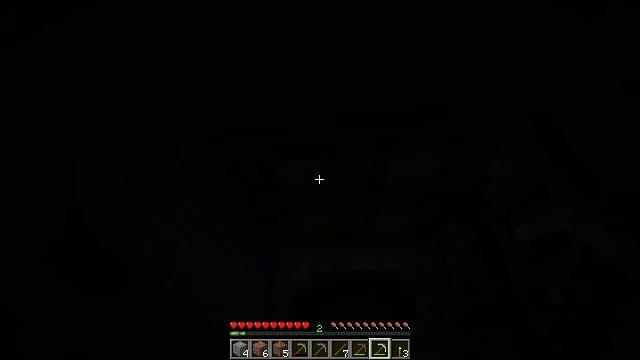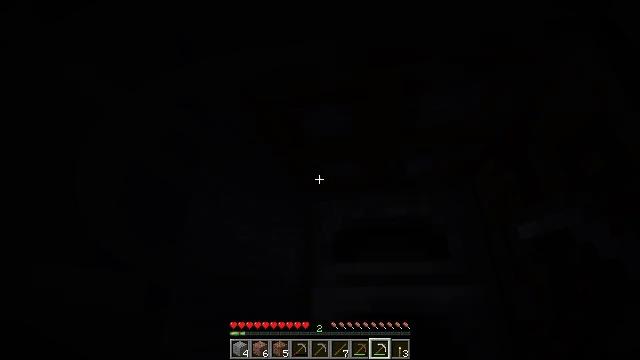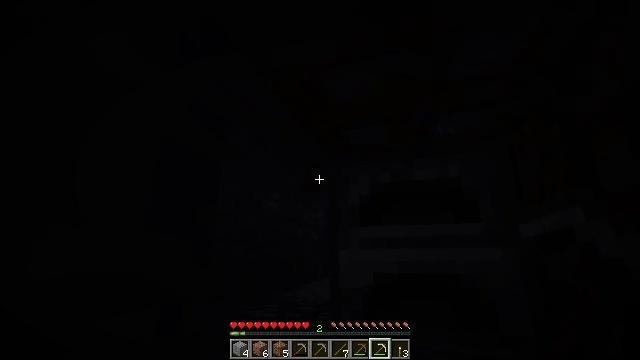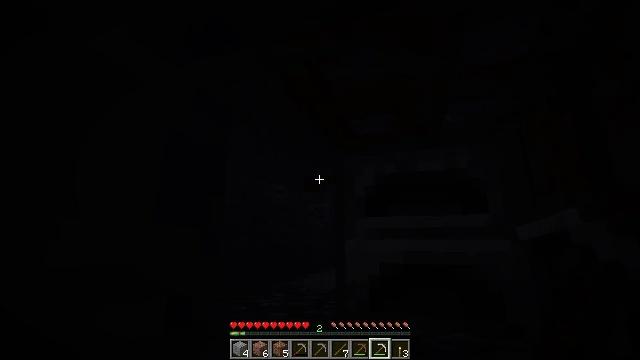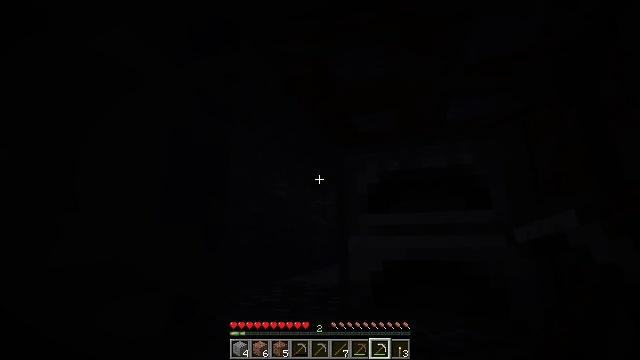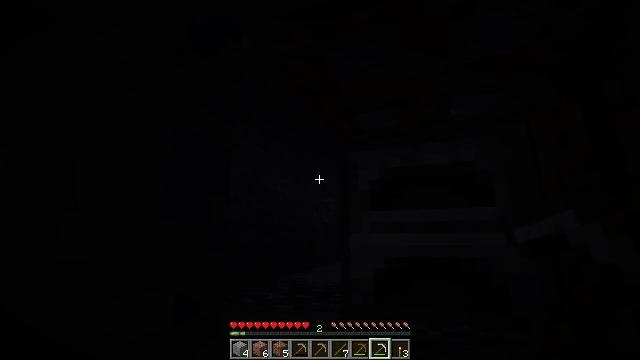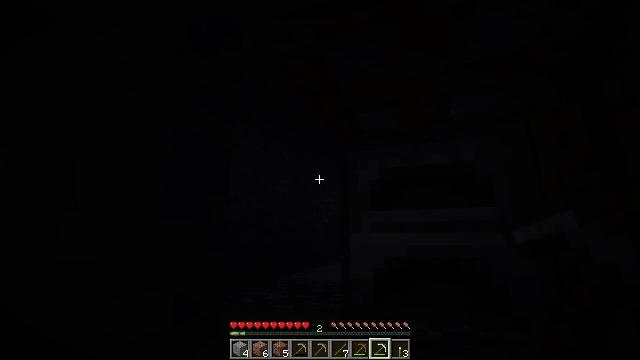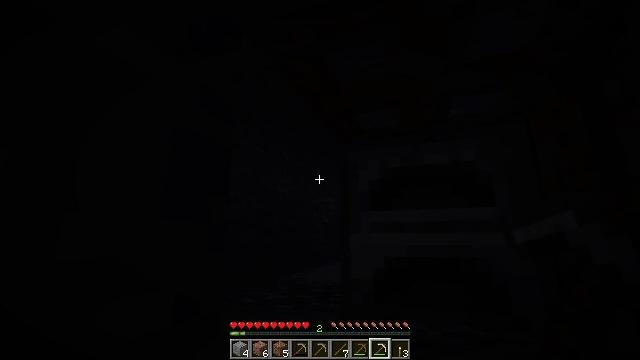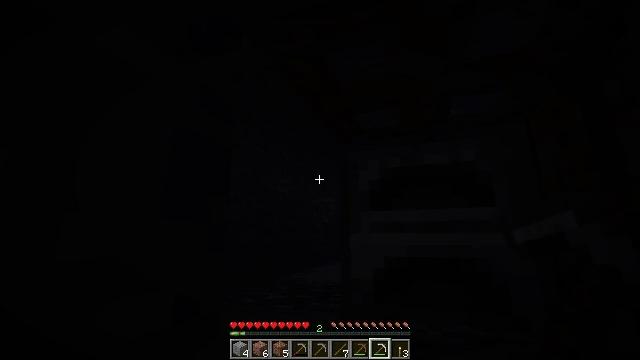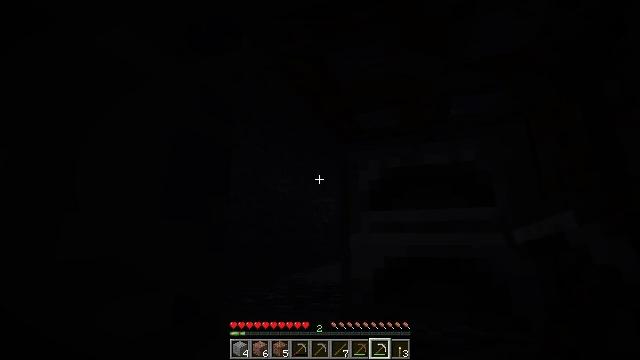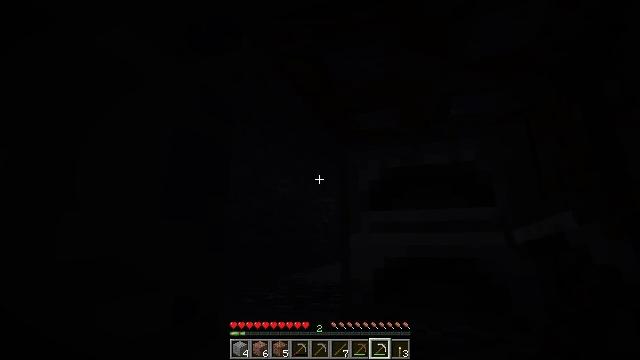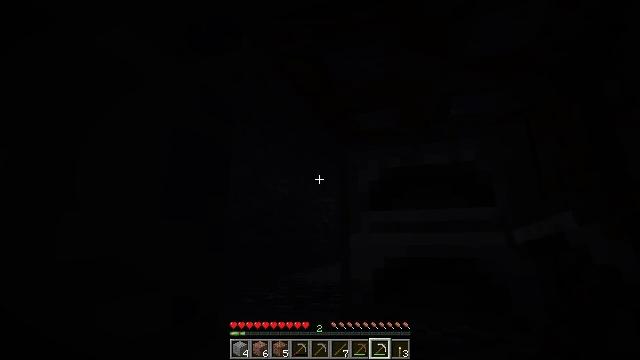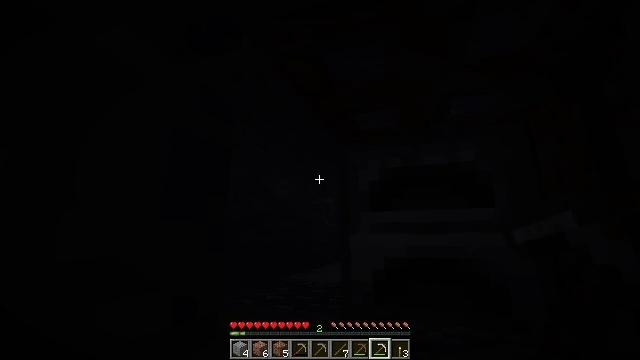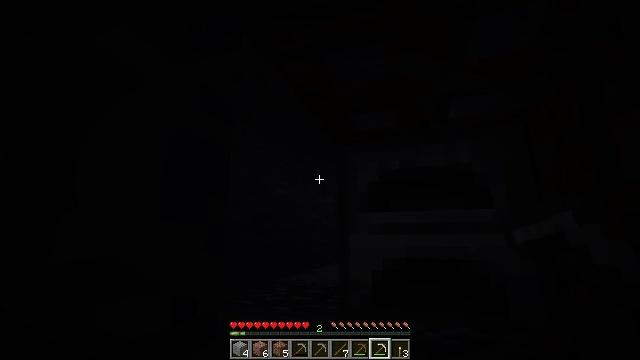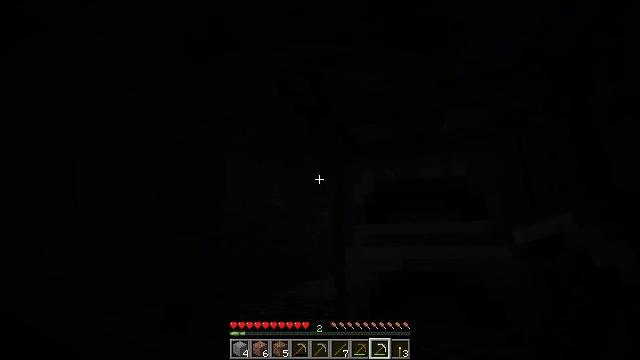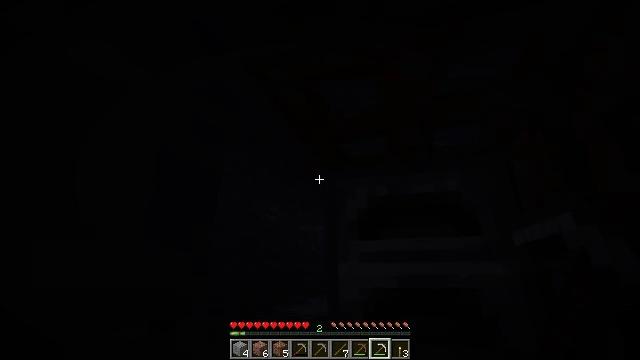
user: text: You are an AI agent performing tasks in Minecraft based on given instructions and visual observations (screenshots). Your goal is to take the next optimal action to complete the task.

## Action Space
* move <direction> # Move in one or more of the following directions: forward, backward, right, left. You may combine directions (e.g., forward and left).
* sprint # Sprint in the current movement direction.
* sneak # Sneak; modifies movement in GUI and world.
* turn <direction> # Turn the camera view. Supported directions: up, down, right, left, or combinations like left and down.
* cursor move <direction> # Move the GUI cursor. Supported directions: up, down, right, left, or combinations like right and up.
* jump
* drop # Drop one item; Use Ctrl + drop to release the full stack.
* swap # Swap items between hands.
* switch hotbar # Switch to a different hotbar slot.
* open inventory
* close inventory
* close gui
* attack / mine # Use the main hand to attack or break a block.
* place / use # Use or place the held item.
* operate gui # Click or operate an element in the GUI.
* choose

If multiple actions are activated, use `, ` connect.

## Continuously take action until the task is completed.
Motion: motion action
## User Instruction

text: Attack the oak trapdoor to recycle it.
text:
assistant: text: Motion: turn left and down
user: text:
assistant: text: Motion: turn left and down
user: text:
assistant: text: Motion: turn left and down
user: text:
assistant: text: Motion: no_op
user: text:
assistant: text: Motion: no_op
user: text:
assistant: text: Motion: no_op
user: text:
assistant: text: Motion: no_op
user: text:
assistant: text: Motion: no_op
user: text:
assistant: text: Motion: no_op
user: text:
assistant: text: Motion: no_op
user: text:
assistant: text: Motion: no_op
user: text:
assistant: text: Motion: no_op
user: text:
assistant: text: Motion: no_op
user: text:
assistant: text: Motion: turn up
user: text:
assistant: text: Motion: turn right and up
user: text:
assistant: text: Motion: turn right and up
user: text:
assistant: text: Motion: turn right and up
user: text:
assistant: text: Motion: turn right and up
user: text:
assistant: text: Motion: turn right and up
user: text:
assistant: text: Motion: no_op
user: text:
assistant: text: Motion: no_op
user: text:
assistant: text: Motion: attack / mine
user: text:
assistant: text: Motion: attack / mine
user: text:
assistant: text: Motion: attack / mine
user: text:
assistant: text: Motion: attack / mine
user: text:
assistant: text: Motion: move forward, attack / mine
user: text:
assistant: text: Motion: move forward, attack / mine
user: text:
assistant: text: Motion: move forward, turn up, attack / mine
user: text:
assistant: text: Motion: turn right and up, attack / mine
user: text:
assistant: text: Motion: turn up, attack / mine